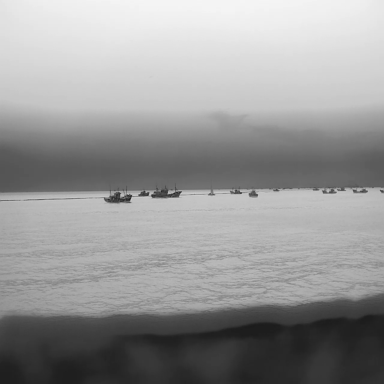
There are ten bulk_carriers in the infrared image.